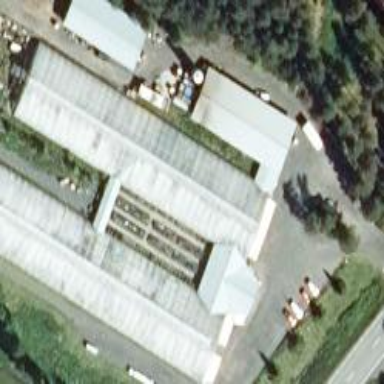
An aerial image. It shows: Greenhouse.